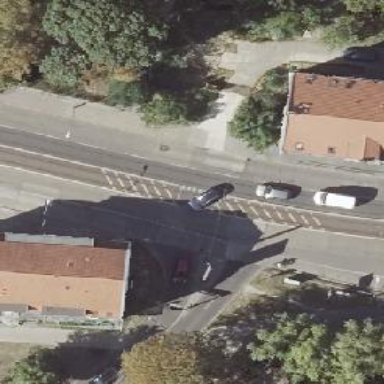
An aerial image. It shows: Tram level crossing on the railway.